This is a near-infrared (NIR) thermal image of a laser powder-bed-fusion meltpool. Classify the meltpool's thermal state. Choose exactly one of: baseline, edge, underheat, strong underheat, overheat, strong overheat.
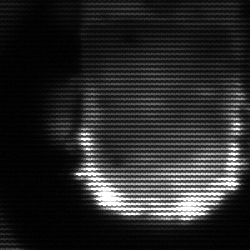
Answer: baseline